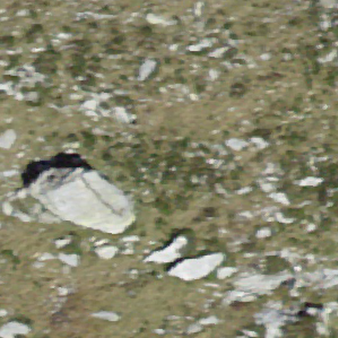
Label: bouldering_area